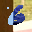
Label: 6